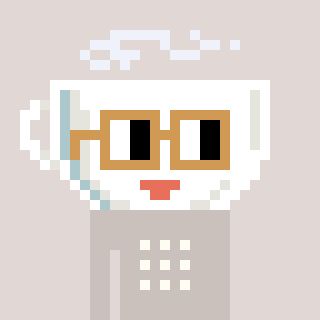
a pixel art character with square brown glasses, a mug-shaped head and a foggrey-colored body on a warm background